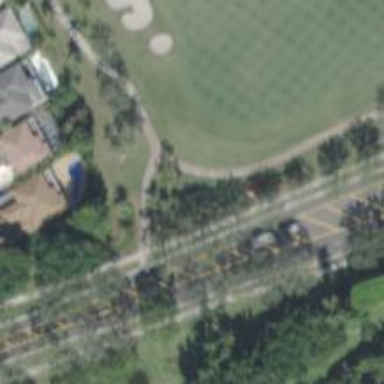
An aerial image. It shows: Path designated for golf carts.